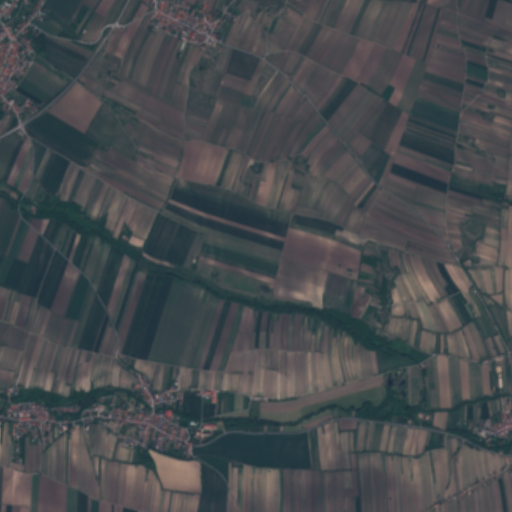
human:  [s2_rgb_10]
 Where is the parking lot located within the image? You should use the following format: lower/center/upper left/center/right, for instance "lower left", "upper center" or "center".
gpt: The parking lot is located in the upper left of the image.
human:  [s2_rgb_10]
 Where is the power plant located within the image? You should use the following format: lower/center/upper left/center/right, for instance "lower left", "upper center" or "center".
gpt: There is no power plant in the image.